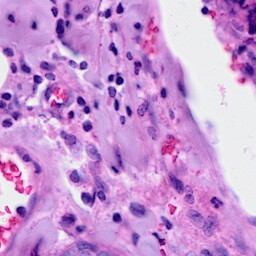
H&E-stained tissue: Breast